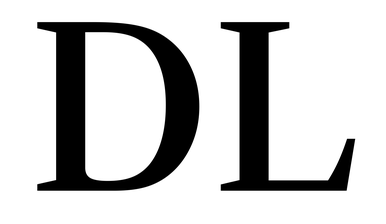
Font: LibreCaslonText_Medium